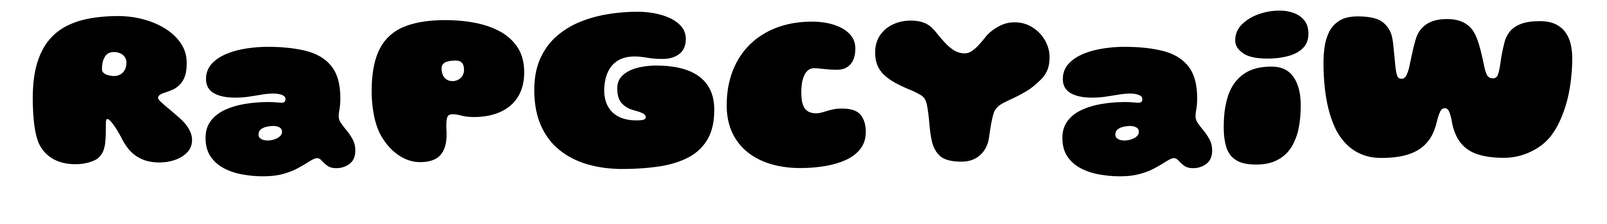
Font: Gluten_Black